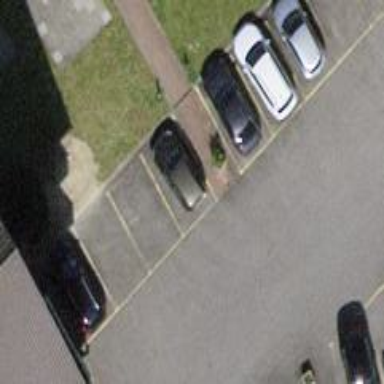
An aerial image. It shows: Parking available on the street side.